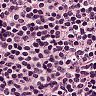
Metastatic tissue present: no